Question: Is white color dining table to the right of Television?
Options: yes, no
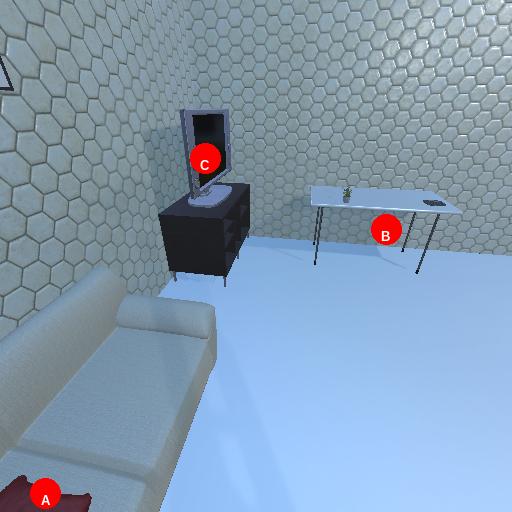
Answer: yes